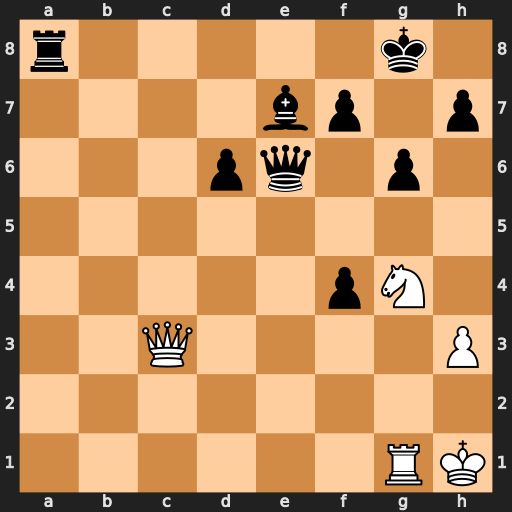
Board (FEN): r5k1/4bp1p/3pq1p1/8/5pN1/2Q4P/8/6RK
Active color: w
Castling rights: -
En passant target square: -
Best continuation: Nh6+ Kf8 Qh8#